Aerial crown-view tile of a tropical tree (Barro Colorado Island, Panama), acquired 20250217:
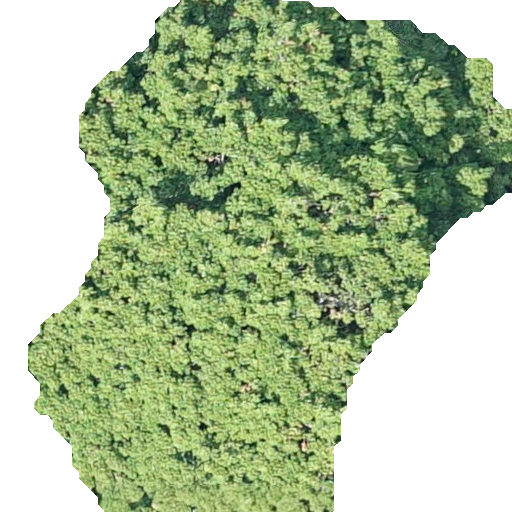
Species: Sterculia apetala
GBIF accepted scientific name: Sterculia apetala
Crown area: 262.57 m²